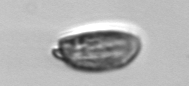
Label: Katodinium_or_Torodinium